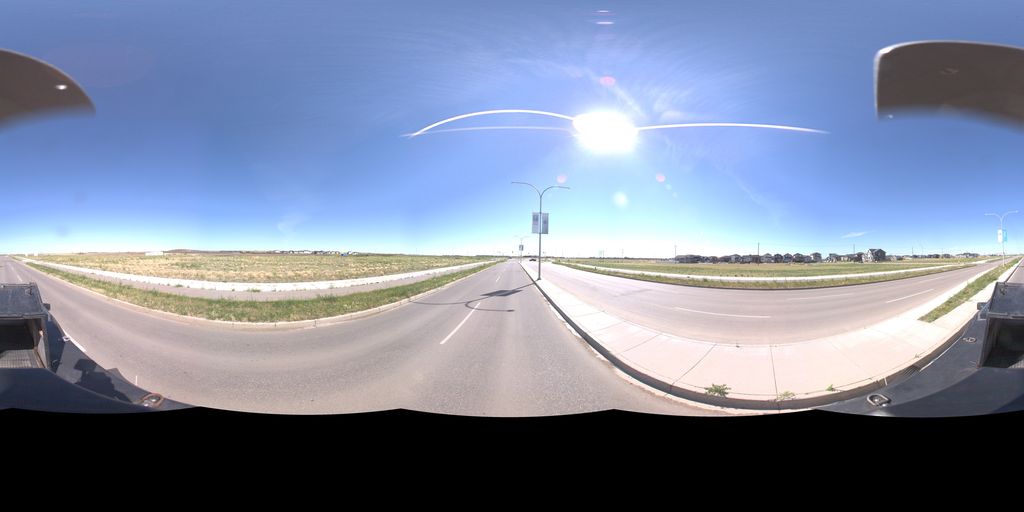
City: saskatoon